Question: I am using the Xceed data grid control and I am trying to change the header colors, but seem to be having some trouble. What I have right now is the following code snippet:
'''
Style style = new Style(typeof(ColumnManagerRow));
style.Setters.Add(new Setter(ColumnManagerRow.BackgroundProperty, Brushes.Black));
this.grid.Resources[typeof(ColumnManagerRow)] = style;
'''
This works for the most part, but I am still seeing some gray around it. Any help would be greatly appreciated.
I've added an image with the selected areas that I'd like to have as the same color.

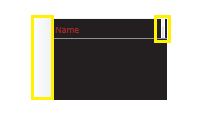
Answer: You could do this in XAML:
'''
<ControlTemplate x:Key="HeaderTemplate" TargetType="{x:Type xcdg:ColumnManagerCell}">
<TextBlock Text="{TemplateBinding Content}">
<TextBlock.Style>
<Style TargetType="{x:Type TextBlock}">
<Setter Property="Background" Value="Black" />
<Setter Property="Foreground" Value="Red" />
</Style>
</TextBlock.Style>
</TextBlock>
</ControlTemplate>
<Style TargetType="{x:Type xcdg:ColumnManagerRow}">
<Setter Property="Background" Value="Black"/>
<Setter Property="BorderBrush" Value="Black"/>
</Style>
<Style TargetType="{x:Type xcdg:ColumnManagerCell}">
<Setter Property="Template" Value="{StaticResource HeaderTemplate}"/>
</Style>
'''